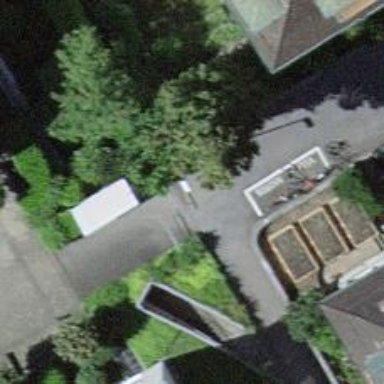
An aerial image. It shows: Cycle barrier.